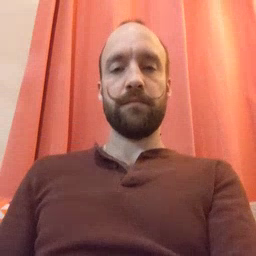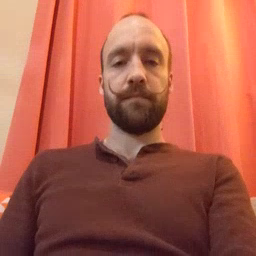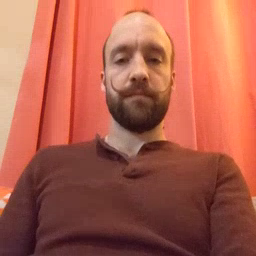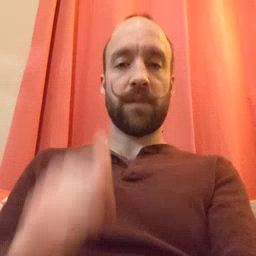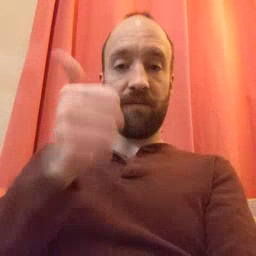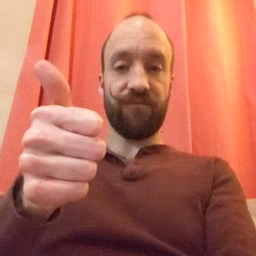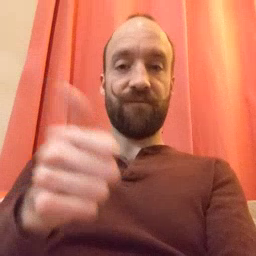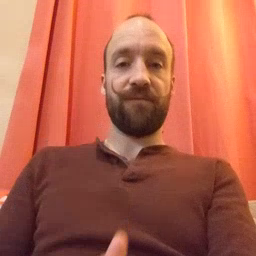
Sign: yourself